【题型】解答题　【知识点】平面几何　【难度】medium
如图（1）所示，已知在 $\triangle ABC$ 中，$AB = AC$，$O$ 在边 $AB$ 上，点 $F$ 为边 $OB$ 中点，以 $O$ 为圆心，$BO$ 为半径的圆分别交 $CB$，$AC$ 于点 $D$，$E$，联结 $EF$ 交 $OD$ 于点 $G$。

(1) 如果 $OG = DG$，求证：四边形 $CEGD$ 为平行四边形；

(2) 如图（2）所示，联结 $OE$，如果 $\angle BAC = 90^\circ$，$\angle OFE = \angle DOE$，$AO = 4$，求边 $OB$ 的长；

(3) 联结 $BG$，如果 $\triangle OBG$ 是以 $OB$ 为腰的等腰三角形，且 $AO = OF$，求 $\frac{OG}{OD}$ 的值。
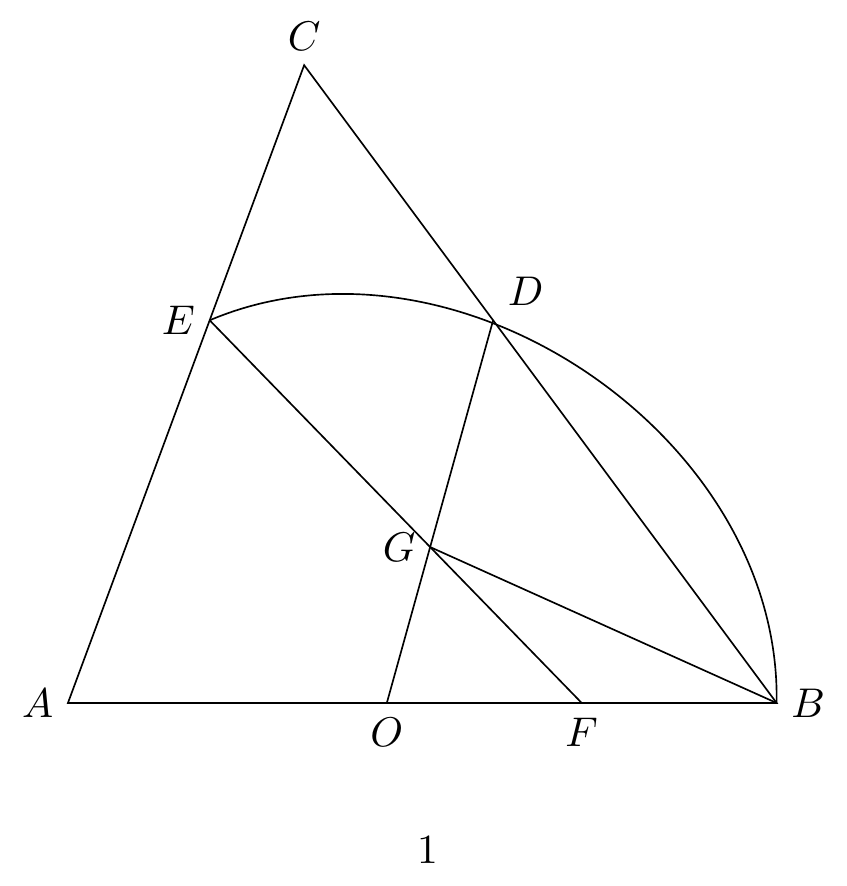
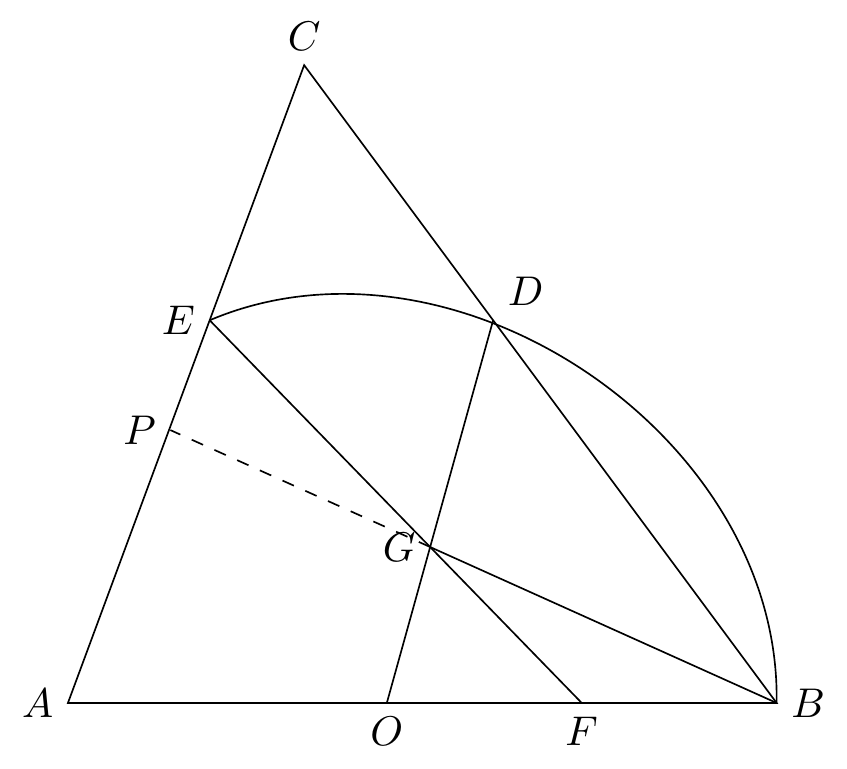
【解答】
(1) 证明：$\because AC = AB$，

$\therefore \angle ABC = \angle C$，

$\because OD = OB$，

$\therefore \angle ODB = \angle ABC$，

$\therefore \angle C = \angle ODB$，

$\therefore OD \parallel AC$，

$\because F$ 是 $OB$ 的中点，$OG = DG$，

$\therefore FG$ 是 $\triangle OBD$ 的中位线，

$\therefore FG \parallel BC$，即 $GE \parallel CD$，

$\therefore$ 四边形 $CEDG$ 是平行四边形；

(2) 解：$\because \angle OFE = \angle DOE$，$AO = 4$，点 $F$ 为边 $OB$ 中点，

设 $\angle OFE = \angle DOE = \alpha$，$OF = FB = a$，则 $OE = OB = 2a$，

由 (1) 可得 $OD \parallel AC$，

$\therefore \angle AEO = \angle DOE = \alpha$，

$\therefore \angle OFE = \angle AEO = \alpha$，

又 $\angle A = \angle A$，

$\therefore \triangle AEO \sim \triangle AFE$，

$\therefore \frac{AE}{AF} = \frac{AO}{AE}$，

即 $AE^2 = AO \cdot AF$，

$\because \angle A = 90^\circ$，

在 $\text{Rt}\triangle AEO$ 中，$AE^2 = EO^2 - AO^2$，

$\therefore EO^2 - AO^2 = AO \times AF$，

$\therefore (2a)^2 - 4^2 = 4 \times (4 + a)$，

即 $4a^2 - 16 = 16 + 4a$，

整理得 $a^2 - a - 8 = 0$，

解得：$a = \frac{1 + \sqrt{33}}{2}$ 或 $a = \frac{1 - \sqrt{33}}{2}$（舍去），

$\therefore OB = 2a = 1 + \sqrt{33}$；

（3）解：\textcircled{1}当 $OG = OB$ 时，点 $G$ 与点 $D$ 重合，舍去；

\textcircled{2}当 $BG = OB$ 时，如图所示，延长 $BG$ 交 $AC$ 于点 $P$，

$\because$ 点 $F$ 是 $OB$ 的中点，$AO = OF$，

$\therefore AO = OF = FB$，

设 $AO = OF = FB = a$，

$\because OG \parallel AC$

$\therefore \triangle BGO \sim \triangle BPA$，

$\therefore \frac{OG}{AP} = \frac{OB}{AB} = \frac{2a}{3a} = \frac{2}{3}$，

设 $OG = 2k$，$AP = 3k$，

$\because OG \parallel AE$

$\therefore \triangle FOG \sim \triangle FAE$，

$\therefore \frac{OG}{AE} = \frac{OF}{AF} = \frac{a}{2a} = \frac{1}{2}$，

$\therefore AE = 2OG = 4k$，

$\therefore PE = AE - AP = k$，

连接 $OE$ 交 $PG$ 于点 $Q$，

$\because OG \parallel PE$，

$\therefore \triangle QPE \sim \triangle QGO$，

$\therefore \frac{GO}{PE} = \frac{QG}{PQ} = \frac{OQ}{EQ} = \frac{2k}{k} = 2$，

$\therefore PQ = \frac{1}{3}a$，$QG = \frac{2}{3}a$，$EQ = \frac{2}{3}a$，$OQ = \frac{4}{3}a$，

在 $\triangle PQE$ 与 $\triangle BQO$ 中，$PQ = \frac{1}{3}a$，$BQ = BG + QG = 2a + \frac{2}{3}a = \frac{8}{3}a$，

$\therefore \frac{PQ}{OQ} = \frac{QE}{BQ} = \frac{1}{4}$，

又 $\angle PQE = \angle BQO$，

$\therefore \triangle PQE \sim \triangle OQB$，

$\therefore \frac{PE}{OB} = \frac{1}{4}$，

$\therefore \frac{k}{2a} = \frac{1}{4}$，

$\therefore a = 2k$，

$\therefore OD = OB = 2a$，$OG = 2k$，

$\therefore \frac{OG}{OD} = \frac{2k}{2a} = \frac{k}{a} = \frac{1}{2}$。
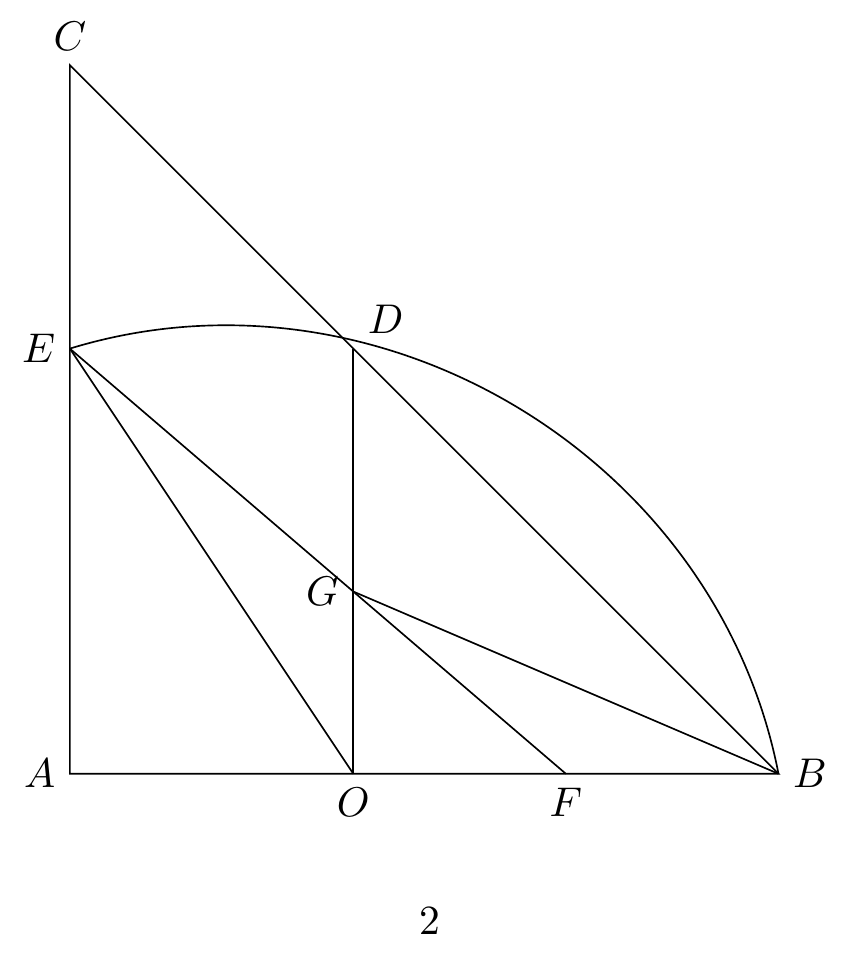
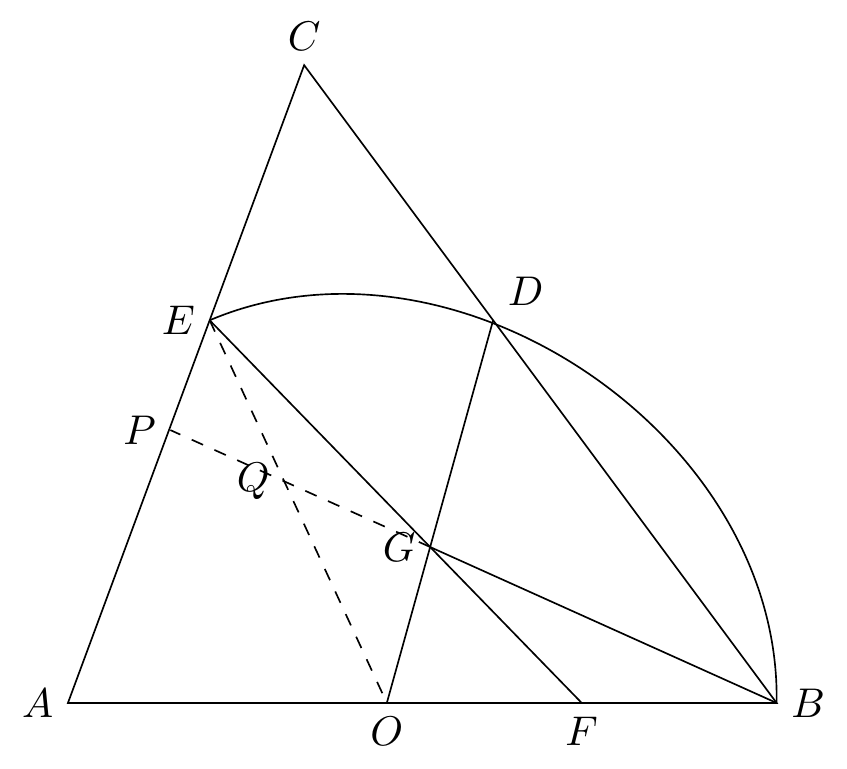